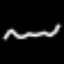
Label: squiggle